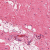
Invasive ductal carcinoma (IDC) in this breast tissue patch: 0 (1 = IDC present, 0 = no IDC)